Field crop: tomato
Growth stage: 1
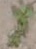
Species: portulaca